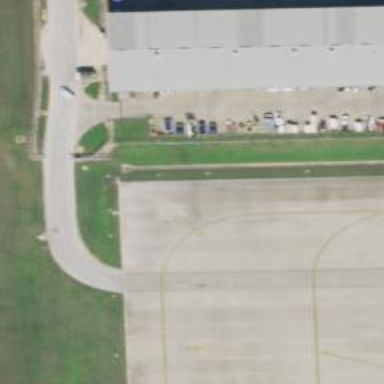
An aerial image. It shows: View of taxiway at the airport.